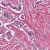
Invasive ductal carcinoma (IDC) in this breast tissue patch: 1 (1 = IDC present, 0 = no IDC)